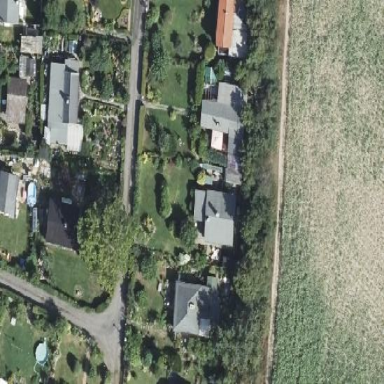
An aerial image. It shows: Plot in the allotments.